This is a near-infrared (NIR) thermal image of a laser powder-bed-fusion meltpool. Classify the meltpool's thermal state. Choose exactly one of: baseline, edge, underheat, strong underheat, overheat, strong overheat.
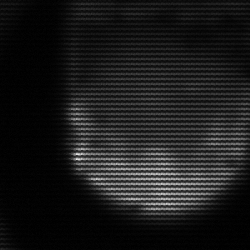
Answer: edge